Interaction volume radius: 5 \u00c5
Interaction volume height: 15 \u00c5
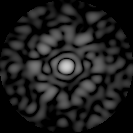
Disorder parameter: 0.8105